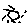
Label: sun